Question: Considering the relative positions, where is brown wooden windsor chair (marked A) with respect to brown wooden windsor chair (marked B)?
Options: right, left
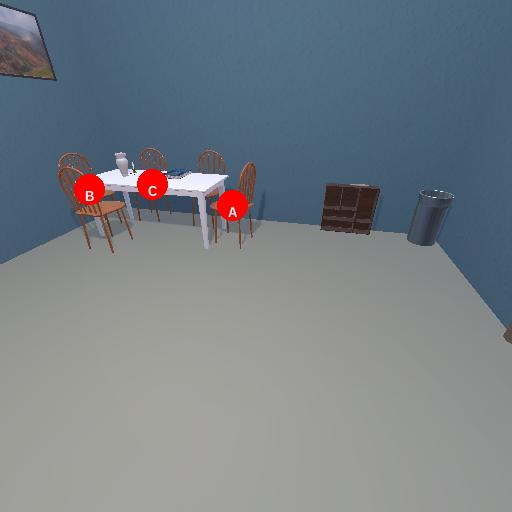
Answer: right